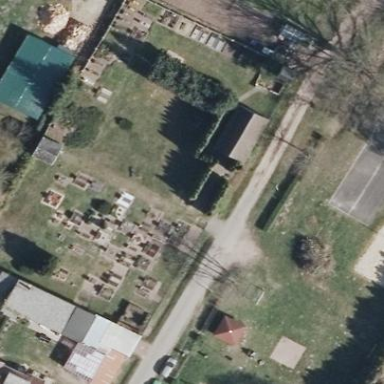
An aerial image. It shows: Grave yard.